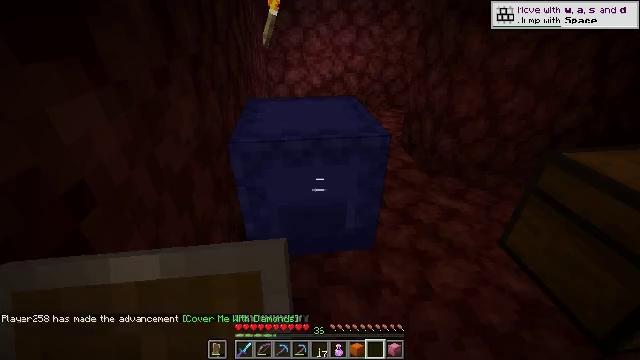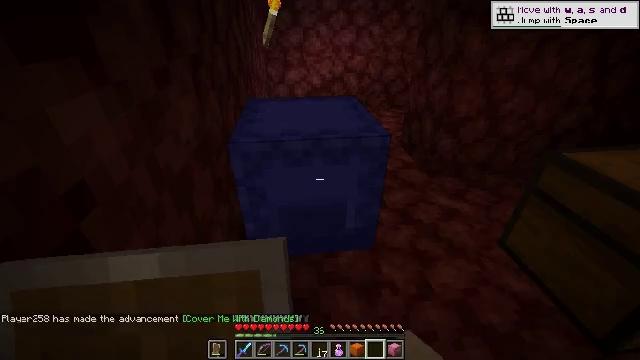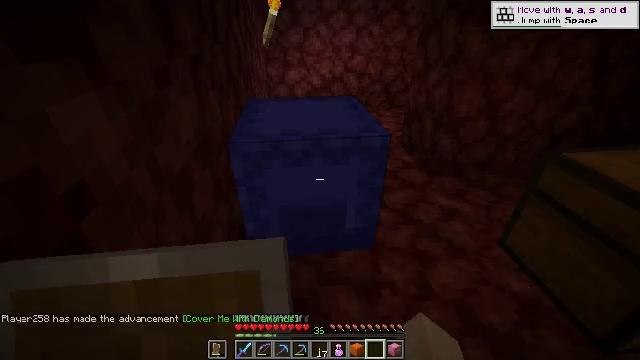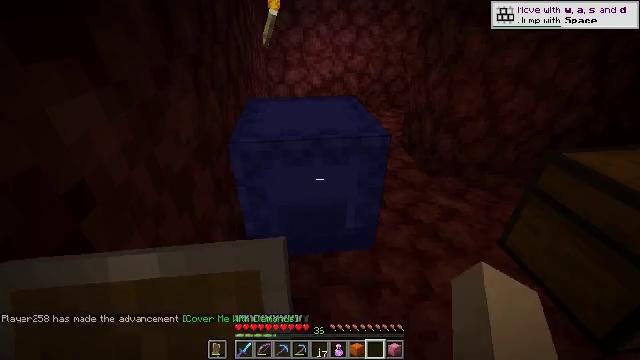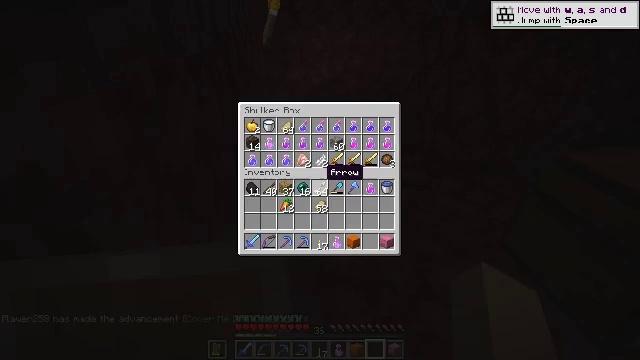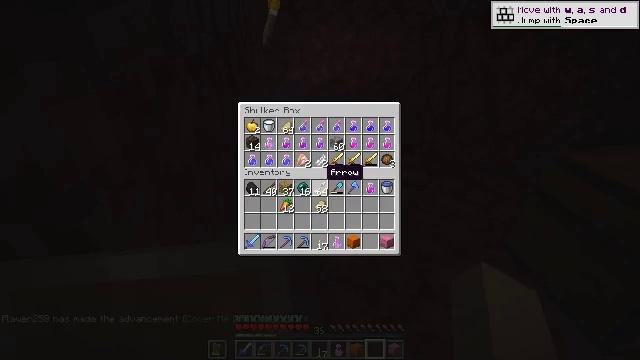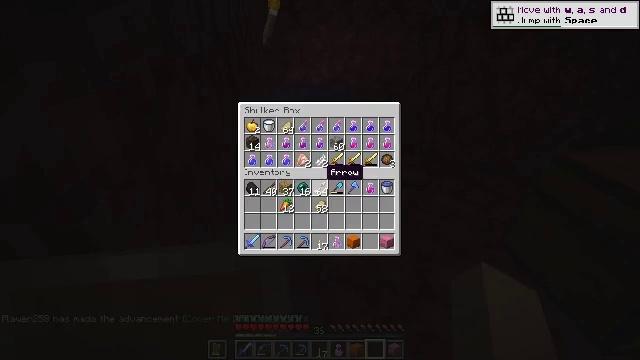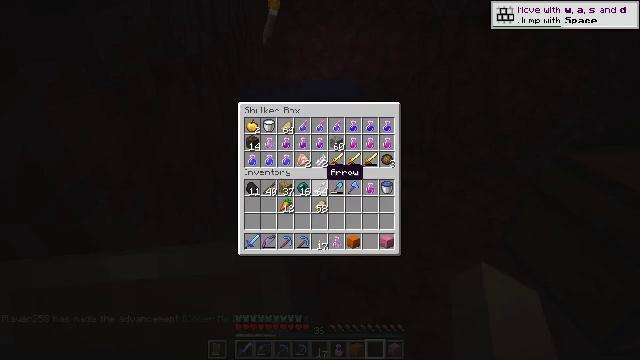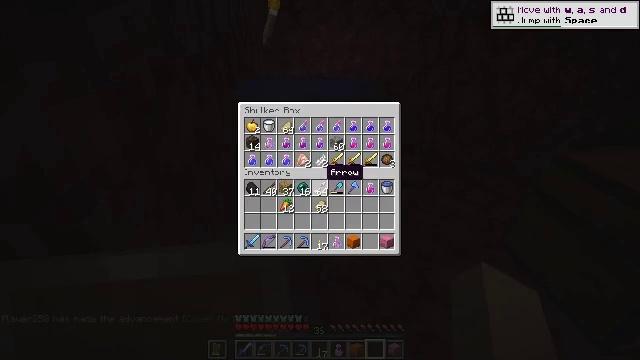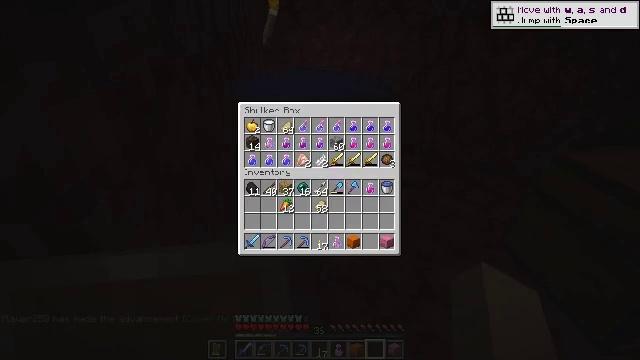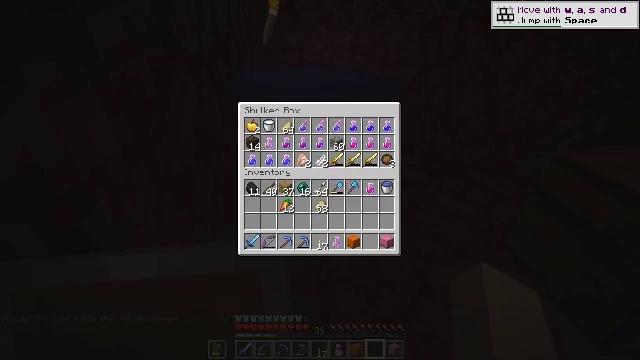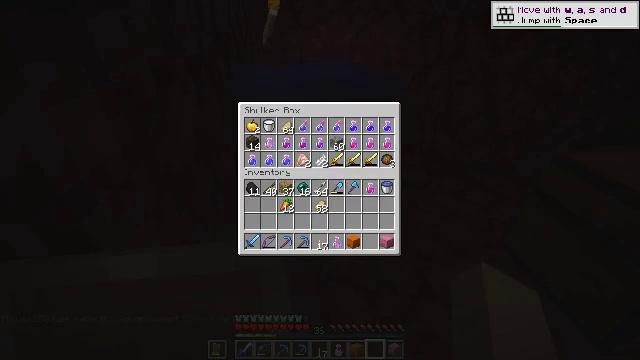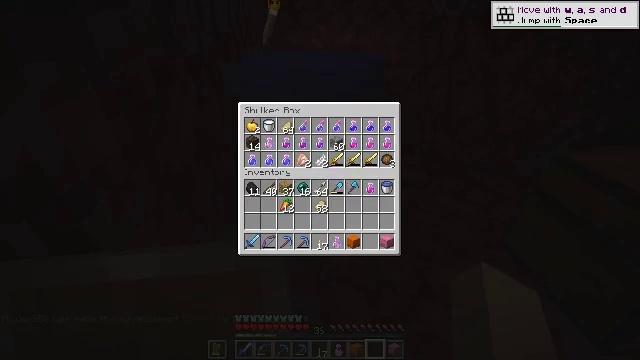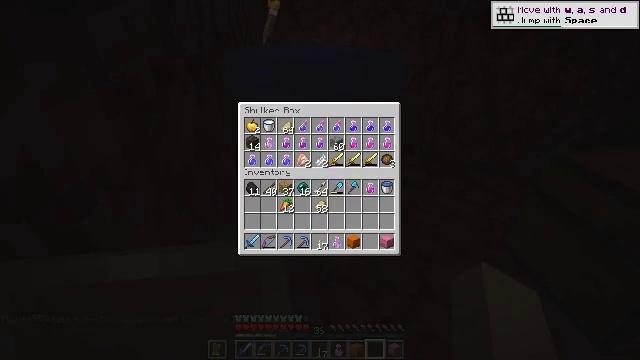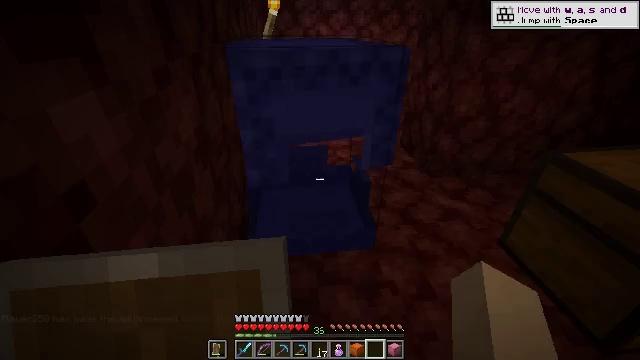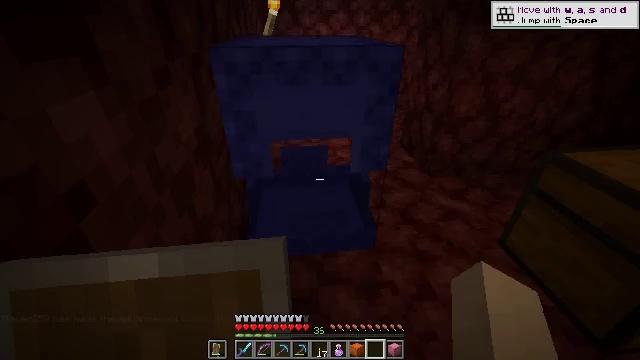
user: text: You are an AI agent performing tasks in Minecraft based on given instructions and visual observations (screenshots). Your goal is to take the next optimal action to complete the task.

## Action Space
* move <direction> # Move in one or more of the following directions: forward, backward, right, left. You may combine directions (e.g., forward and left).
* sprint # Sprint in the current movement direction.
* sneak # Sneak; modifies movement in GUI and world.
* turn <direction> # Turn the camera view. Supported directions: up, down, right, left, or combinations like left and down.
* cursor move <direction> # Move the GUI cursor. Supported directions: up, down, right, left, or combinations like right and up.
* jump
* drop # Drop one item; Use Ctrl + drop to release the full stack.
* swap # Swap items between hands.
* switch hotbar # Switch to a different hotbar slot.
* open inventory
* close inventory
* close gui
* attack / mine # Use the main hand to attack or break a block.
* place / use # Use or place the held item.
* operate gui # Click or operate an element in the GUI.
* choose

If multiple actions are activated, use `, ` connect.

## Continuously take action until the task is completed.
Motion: motion action
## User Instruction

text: Reclaim the blue shulker box for storage.
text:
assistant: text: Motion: no_op
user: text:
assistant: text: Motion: no_op
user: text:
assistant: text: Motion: no_op
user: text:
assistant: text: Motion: open gui
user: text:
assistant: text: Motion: no_op
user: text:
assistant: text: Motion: no_op
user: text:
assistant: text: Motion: no_op
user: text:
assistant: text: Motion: no_op
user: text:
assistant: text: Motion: cursor move up
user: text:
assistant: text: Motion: no_op
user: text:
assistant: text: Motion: no_op
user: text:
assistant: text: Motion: no_op
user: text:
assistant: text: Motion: no_op
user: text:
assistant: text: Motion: no_op
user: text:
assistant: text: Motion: close gui
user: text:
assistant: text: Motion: switch to hotbar 3
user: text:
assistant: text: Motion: switch to hotbar 3
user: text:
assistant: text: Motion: attack / mine
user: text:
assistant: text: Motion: attack / mine
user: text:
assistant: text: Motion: attack / mine
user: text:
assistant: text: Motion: attack / mine
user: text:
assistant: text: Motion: attack / mine
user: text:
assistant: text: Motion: attack / mine
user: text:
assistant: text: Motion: attack / mine
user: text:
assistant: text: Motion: attack / mine
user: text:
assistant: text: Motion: no_op
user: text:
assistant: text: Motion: move forward
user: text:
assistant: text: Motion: move forward
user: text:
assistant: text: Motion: move forward
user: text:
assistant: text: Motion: attack / mine